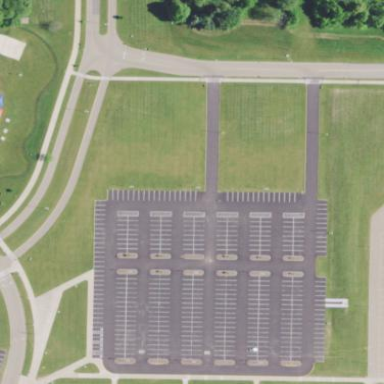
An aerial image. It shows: Parking area with surface.